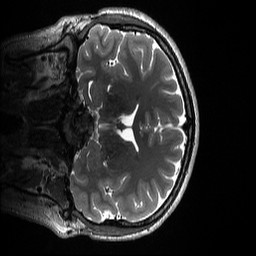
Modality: T2w
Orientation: coronal
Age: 29
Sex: male